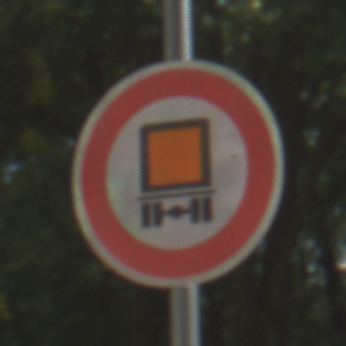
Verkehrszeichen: VerbotKennzeichnungspflichtigeKraftfahrzeugeGefaehrlicheGueter
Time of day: Midday
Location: Outdoor (RoadRail)
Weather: Clear
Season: NotSpecified
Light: Natural